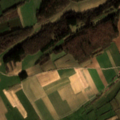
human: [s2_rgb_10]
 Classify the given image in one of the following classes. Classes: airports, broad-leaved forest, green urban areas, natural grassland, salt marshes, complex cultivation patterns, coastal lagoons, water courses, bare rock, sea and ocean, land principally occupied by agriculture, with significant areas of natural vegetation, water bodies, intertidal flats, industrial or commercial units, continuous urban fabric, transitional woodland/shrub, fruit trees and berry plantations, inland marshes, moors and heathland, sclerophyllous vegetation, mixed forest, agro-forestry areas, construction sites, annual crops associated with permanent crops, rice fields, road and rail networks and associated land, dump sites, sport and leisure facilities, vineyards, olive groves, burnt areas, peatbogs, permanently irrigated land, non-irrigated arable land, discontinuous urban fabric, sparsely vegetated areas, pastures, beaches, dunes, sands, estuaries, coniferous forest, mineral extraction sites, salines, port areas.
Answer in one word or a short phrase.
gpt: non-irrigated arable land, pastures, complex cultivation patterns, land principally occupied by agriculture, with significant areas of natural vegetation, broad-leaved forest